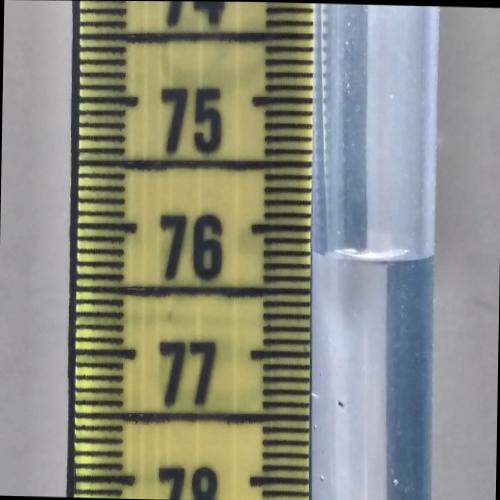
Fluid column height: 76.2 cm